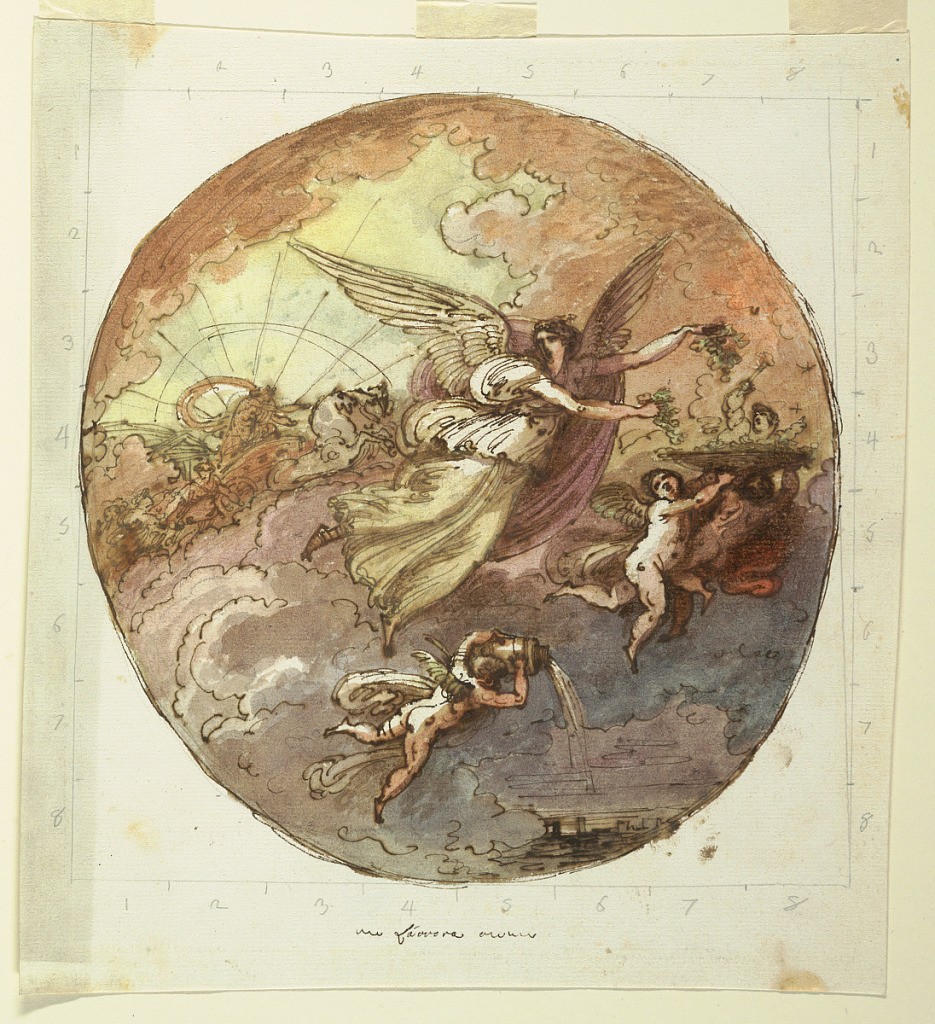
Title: Project for Ceiling Design Depicting Aurora
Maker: Felice Giani, Italian, 1758–1823
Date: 1810–25
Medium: Pen and brown ink, brush and watercolor, black chalk on off-white laid paper
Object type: Drawing
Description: Circular composition.  Aurora flies toward right holding leaves above a basket which is carried by putti. One putto below pours water from a jar.  In the left background is Apollo rising in a chariot.  Framed by a square in graphite, the lines being divided into eight parts.